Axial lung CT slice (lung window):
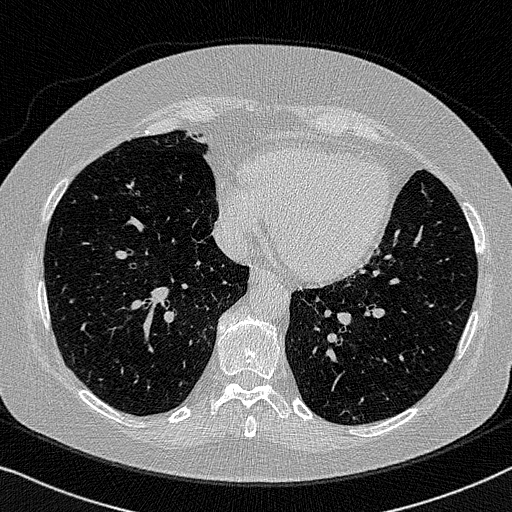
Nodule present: no